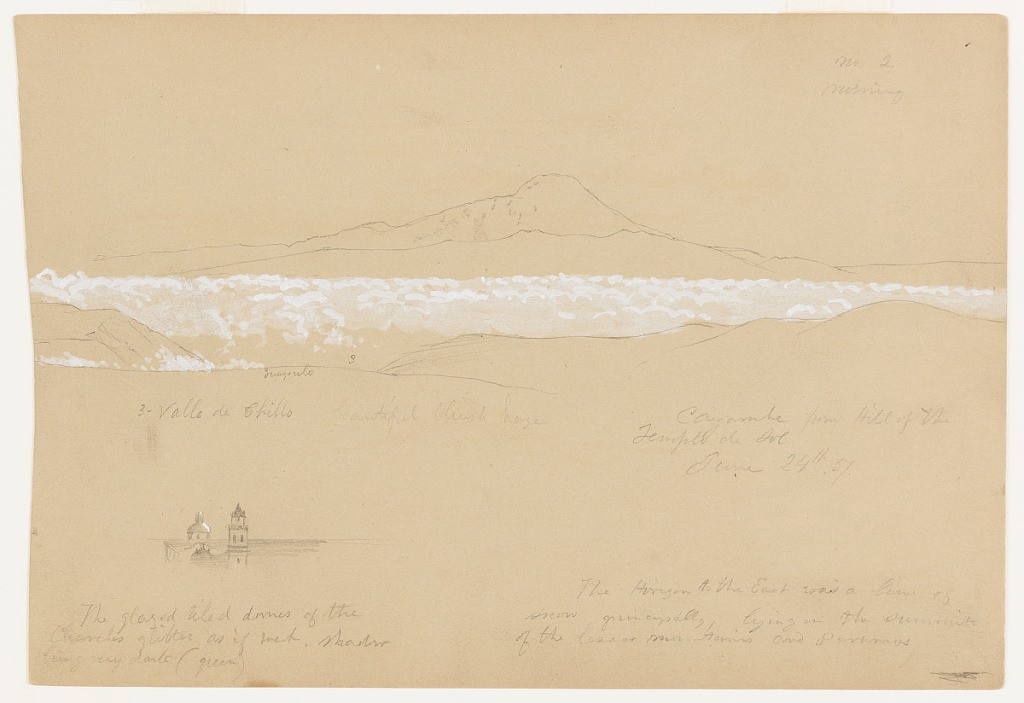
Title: Cayambé, Morning, from the Panecillo in Quito, Ecuador
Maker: Frederic Edwin Church, American, 1826–1900
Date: June 24, 1857
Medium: Graphite, brush and white gouache on tan wove paper
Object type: Drawing
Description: Landscape sketch of the volcano known as Cayambe, viewed from Quito, Ecuador in the morning. At upper center, the mountain peak rises above others nearby. A line of clouds stretches across middle portion of composition, separating foreground from middle distance. Other valleys and hills visible in foreground. At lower left, upper portions of a church are visible, including a belltower and dome.